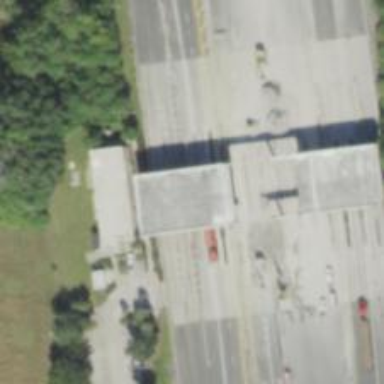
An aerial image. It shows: Toll gantry on the road.